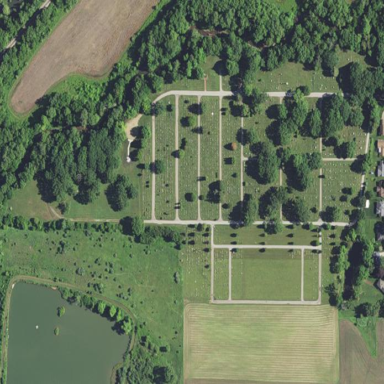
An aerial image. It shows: Graveyard area designated as cemetery.